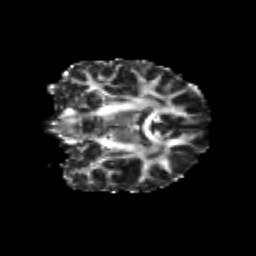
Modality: FA
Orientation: coronal
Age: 23
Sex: female
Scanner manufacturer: siemens
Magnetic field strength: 3 T
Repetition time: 3.5 s
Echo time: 0.104 s